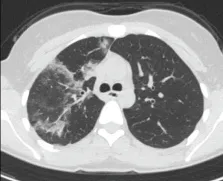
CT scans of Case 1 in. June.
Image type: radiology (ct)